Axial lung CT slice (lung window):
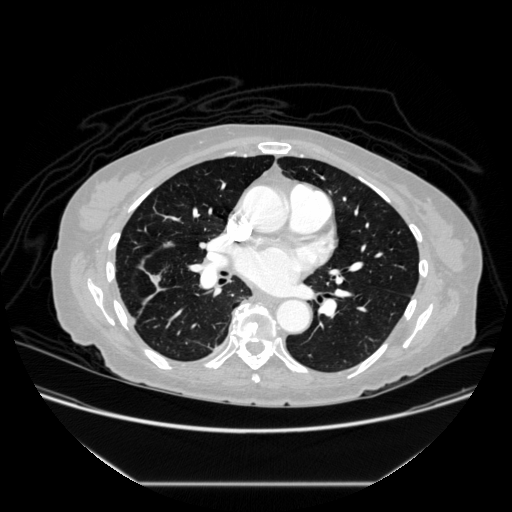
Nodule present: no